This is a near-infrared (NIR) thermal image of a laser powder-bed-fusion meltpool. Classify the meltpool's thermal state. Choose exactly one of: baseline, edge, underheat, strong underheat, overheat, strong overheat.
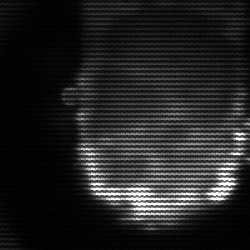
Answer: baseline